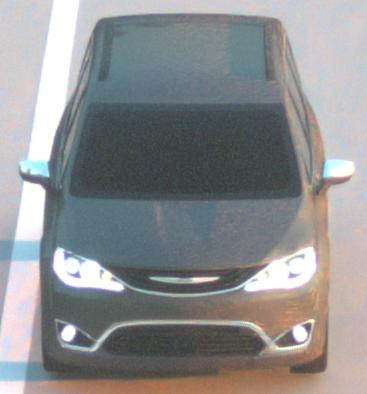
Make: Chrysler
Model: Pacifica
Detailed model: -
Model produced from: 2016
Model produced until: 2020
Doors: 5
Color: gray
Road condition: dry road
Daytime: sunrise or sunset
Contrast: medium contrast